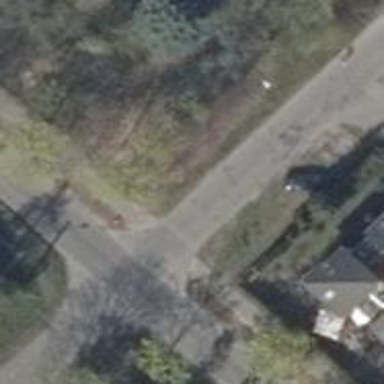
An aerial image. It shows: Unmarked crossing on the road.